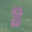
Label: 8